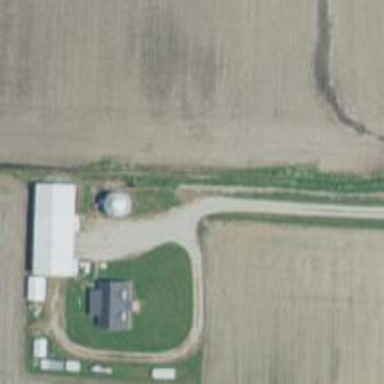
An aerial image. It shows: Farmyard area.